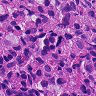
Metastatic tissue present: yes